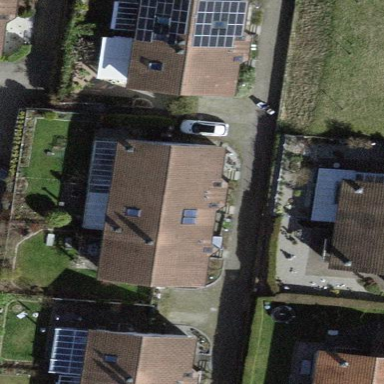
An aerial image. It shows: Building with tile roof.